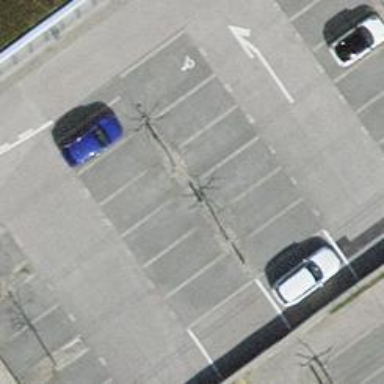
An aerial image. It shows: Parking aisle designated as service road.